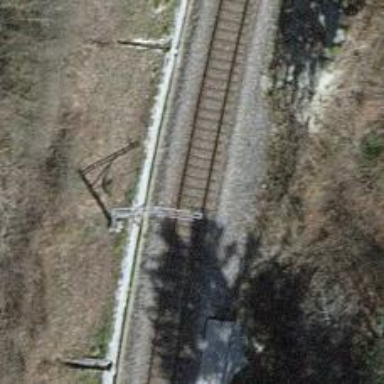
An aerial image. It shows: Single-track electrified railway with contact line.